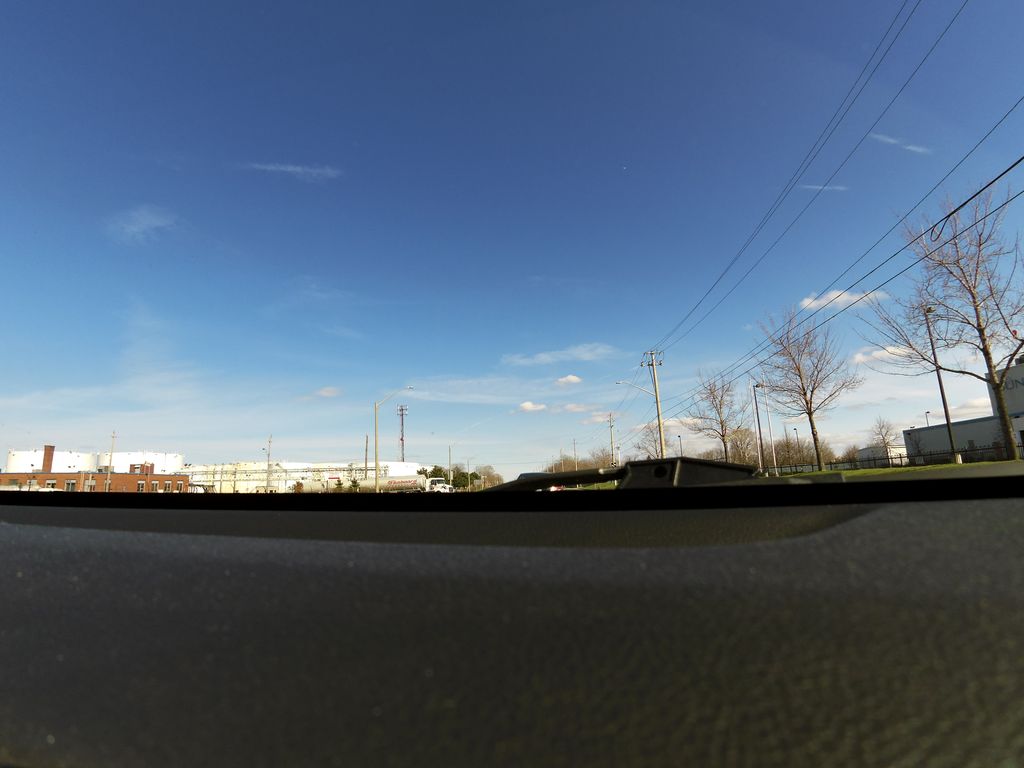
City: hamilton